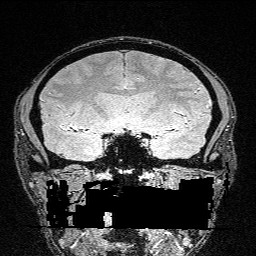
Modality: FLASH
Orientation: sagittal
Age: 30
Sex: male